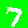
Digit: 7